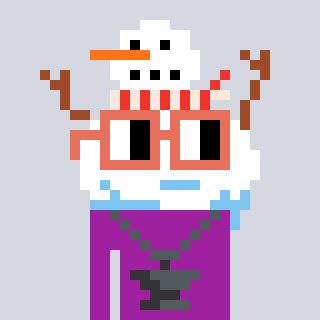
a pixel art character with square orange glasses, a snowman-shaped head and a magenta-colored body on a cool background